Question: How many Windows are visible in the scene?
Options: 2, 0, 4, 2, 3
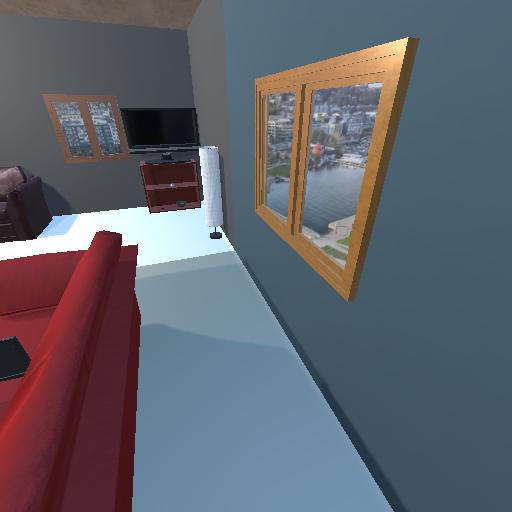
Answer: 2